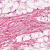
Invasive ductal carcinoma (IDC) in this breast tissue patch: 0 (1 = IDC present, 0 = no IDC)